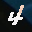
Label: 4